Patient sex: M
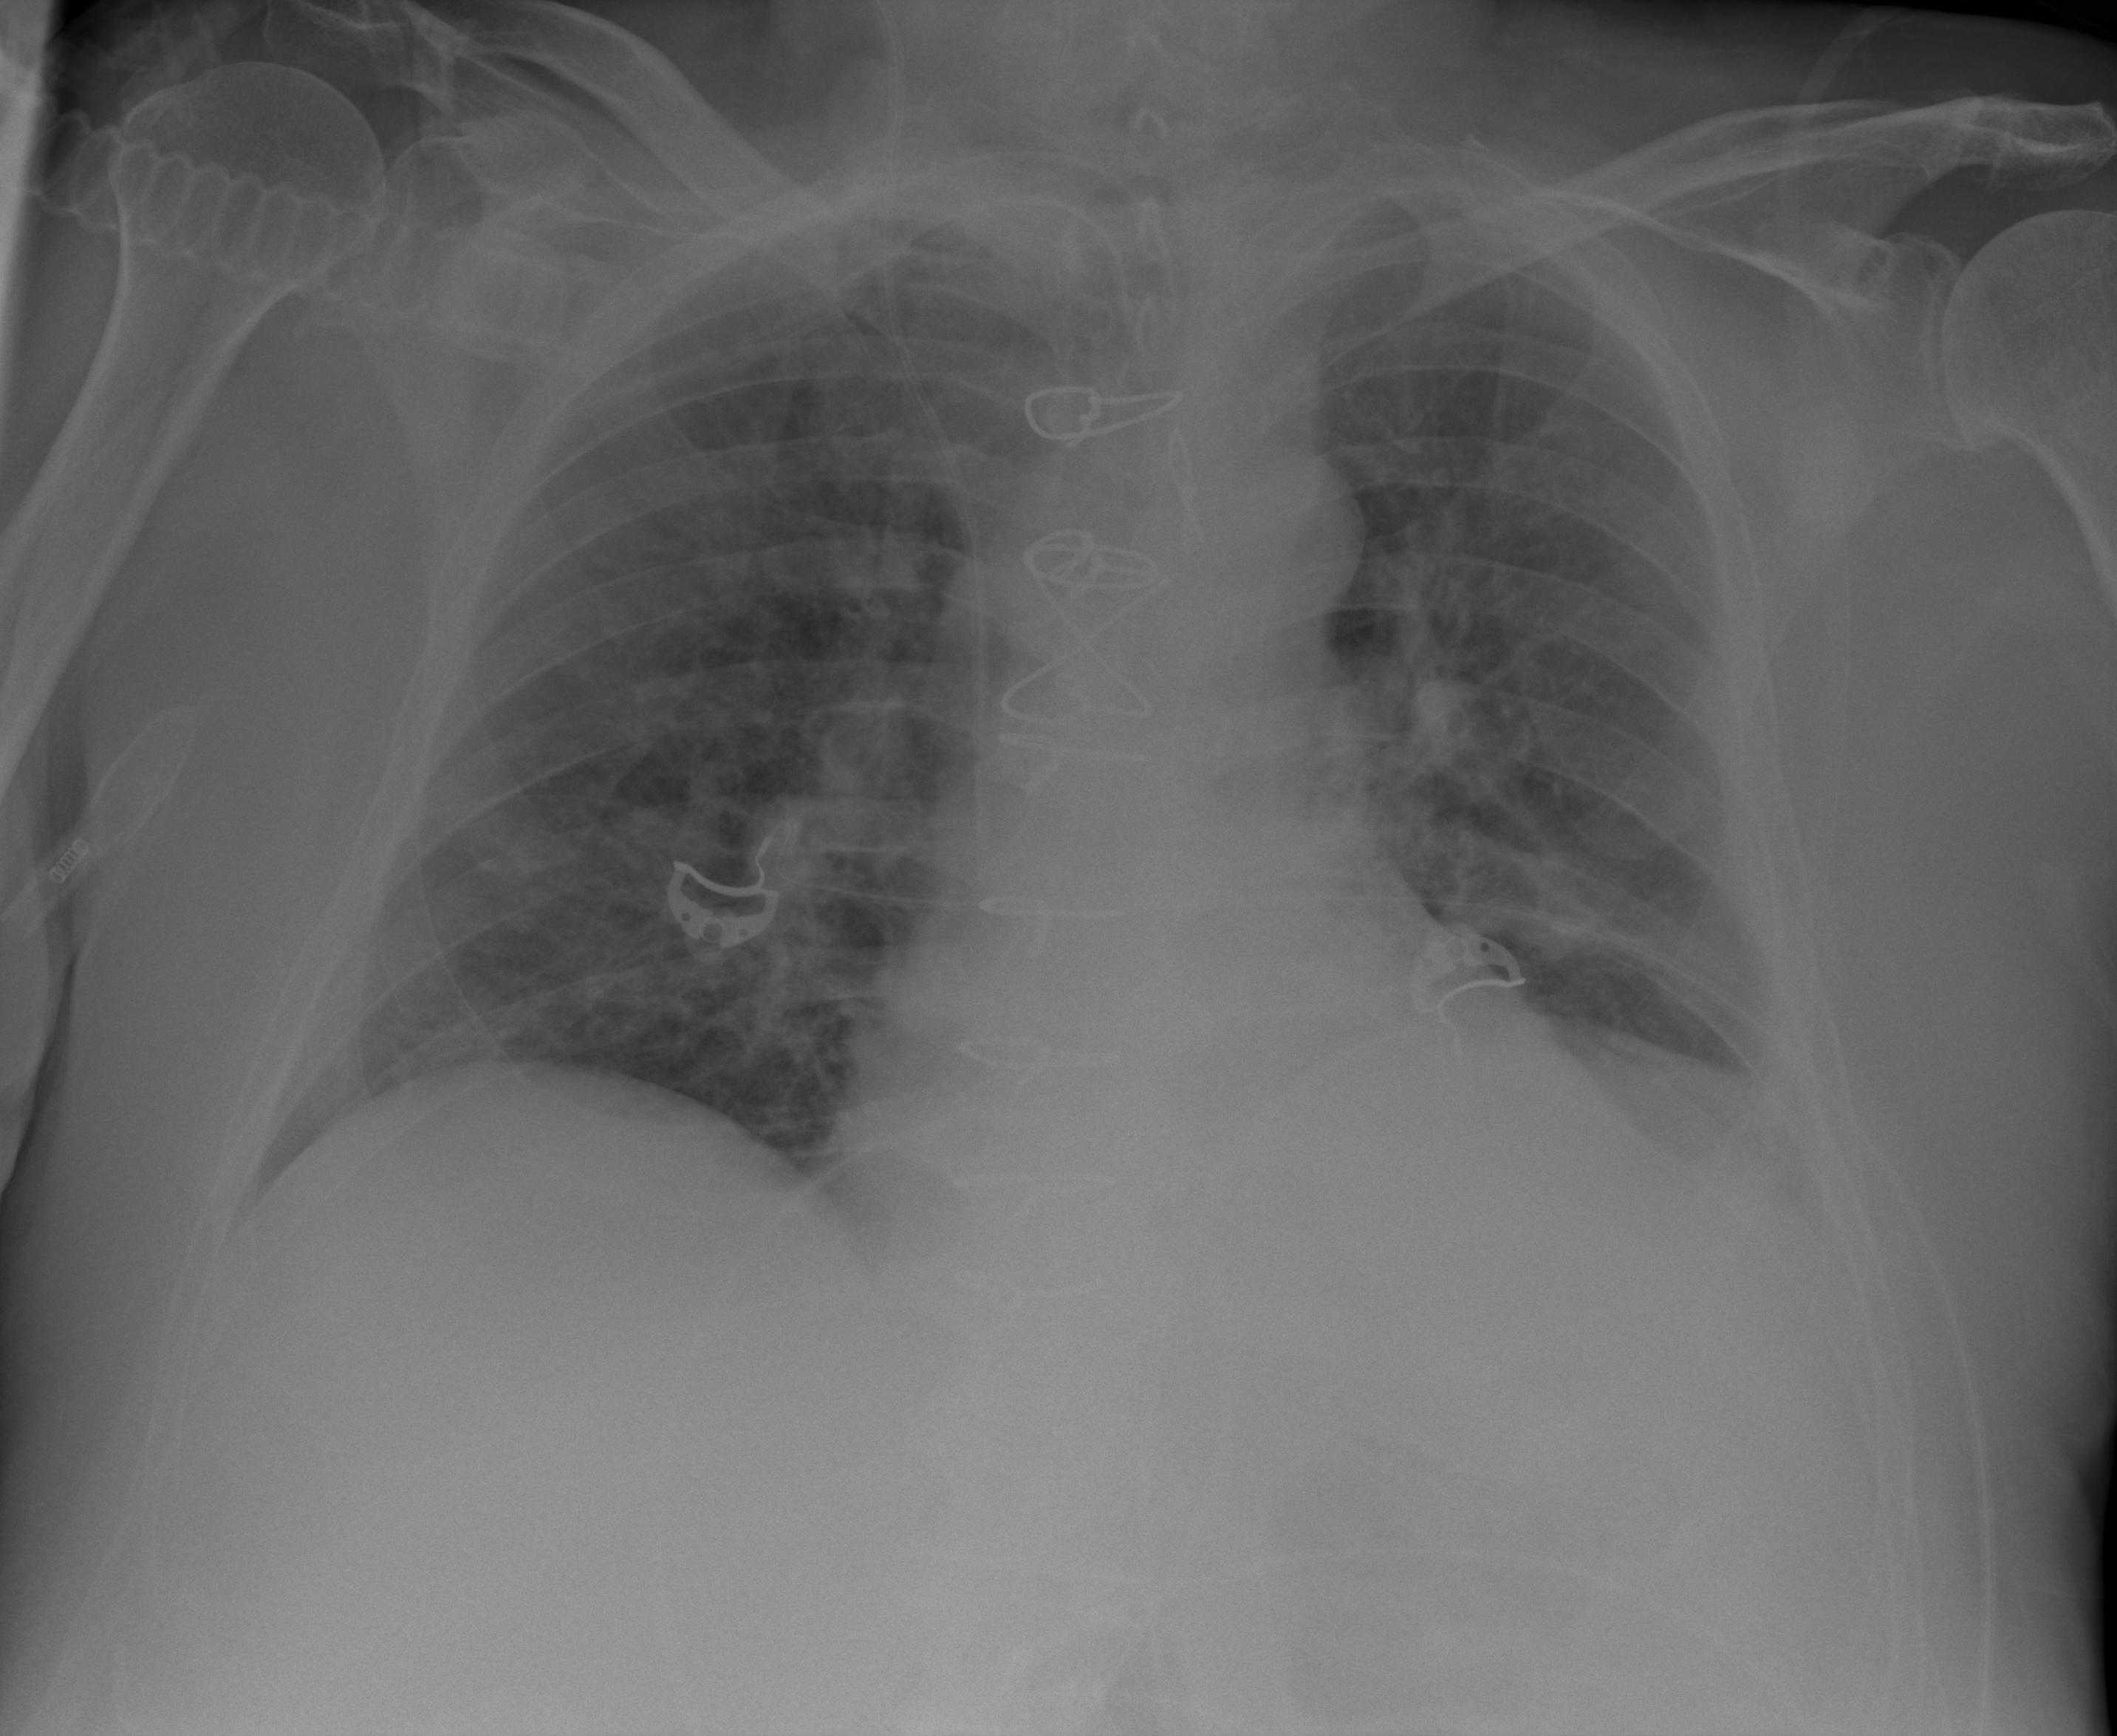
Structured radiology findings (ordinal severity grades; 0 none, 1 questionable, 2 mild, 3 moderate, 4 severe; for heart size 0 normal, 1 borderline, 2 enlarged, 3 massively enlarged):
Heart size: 2
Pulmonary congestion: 2
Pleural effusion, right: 0
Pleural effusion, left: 2
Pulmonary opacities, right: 0
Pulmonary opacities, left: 0
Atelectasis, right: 2
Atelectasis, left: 2